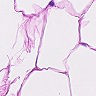
Metastatic tissue present: no